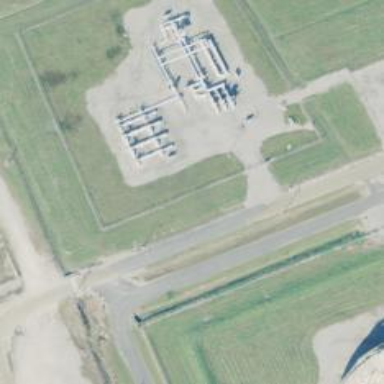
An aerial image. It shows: Fence around pumping substation.